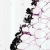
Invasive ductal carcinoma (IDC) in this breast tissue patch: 0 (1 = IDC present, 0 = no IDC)